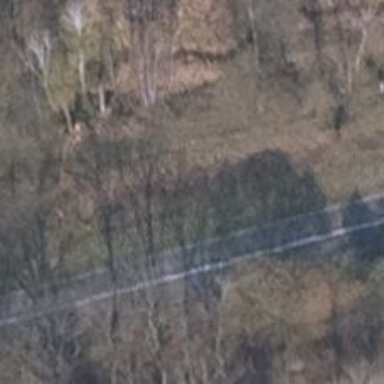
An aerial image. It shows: Asphalt cycleway.